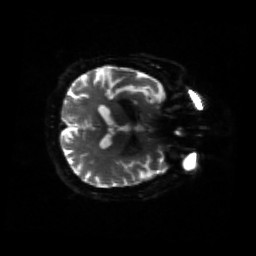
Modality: sbref
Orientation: axial
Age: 74
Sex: male
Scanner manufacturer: siemens
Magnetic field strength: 3 T
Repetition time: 4.71 s
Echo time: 0.0906 s